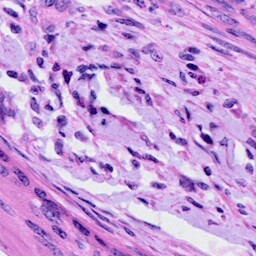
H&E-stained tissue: Cervix